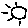
Label: sun